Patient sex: F
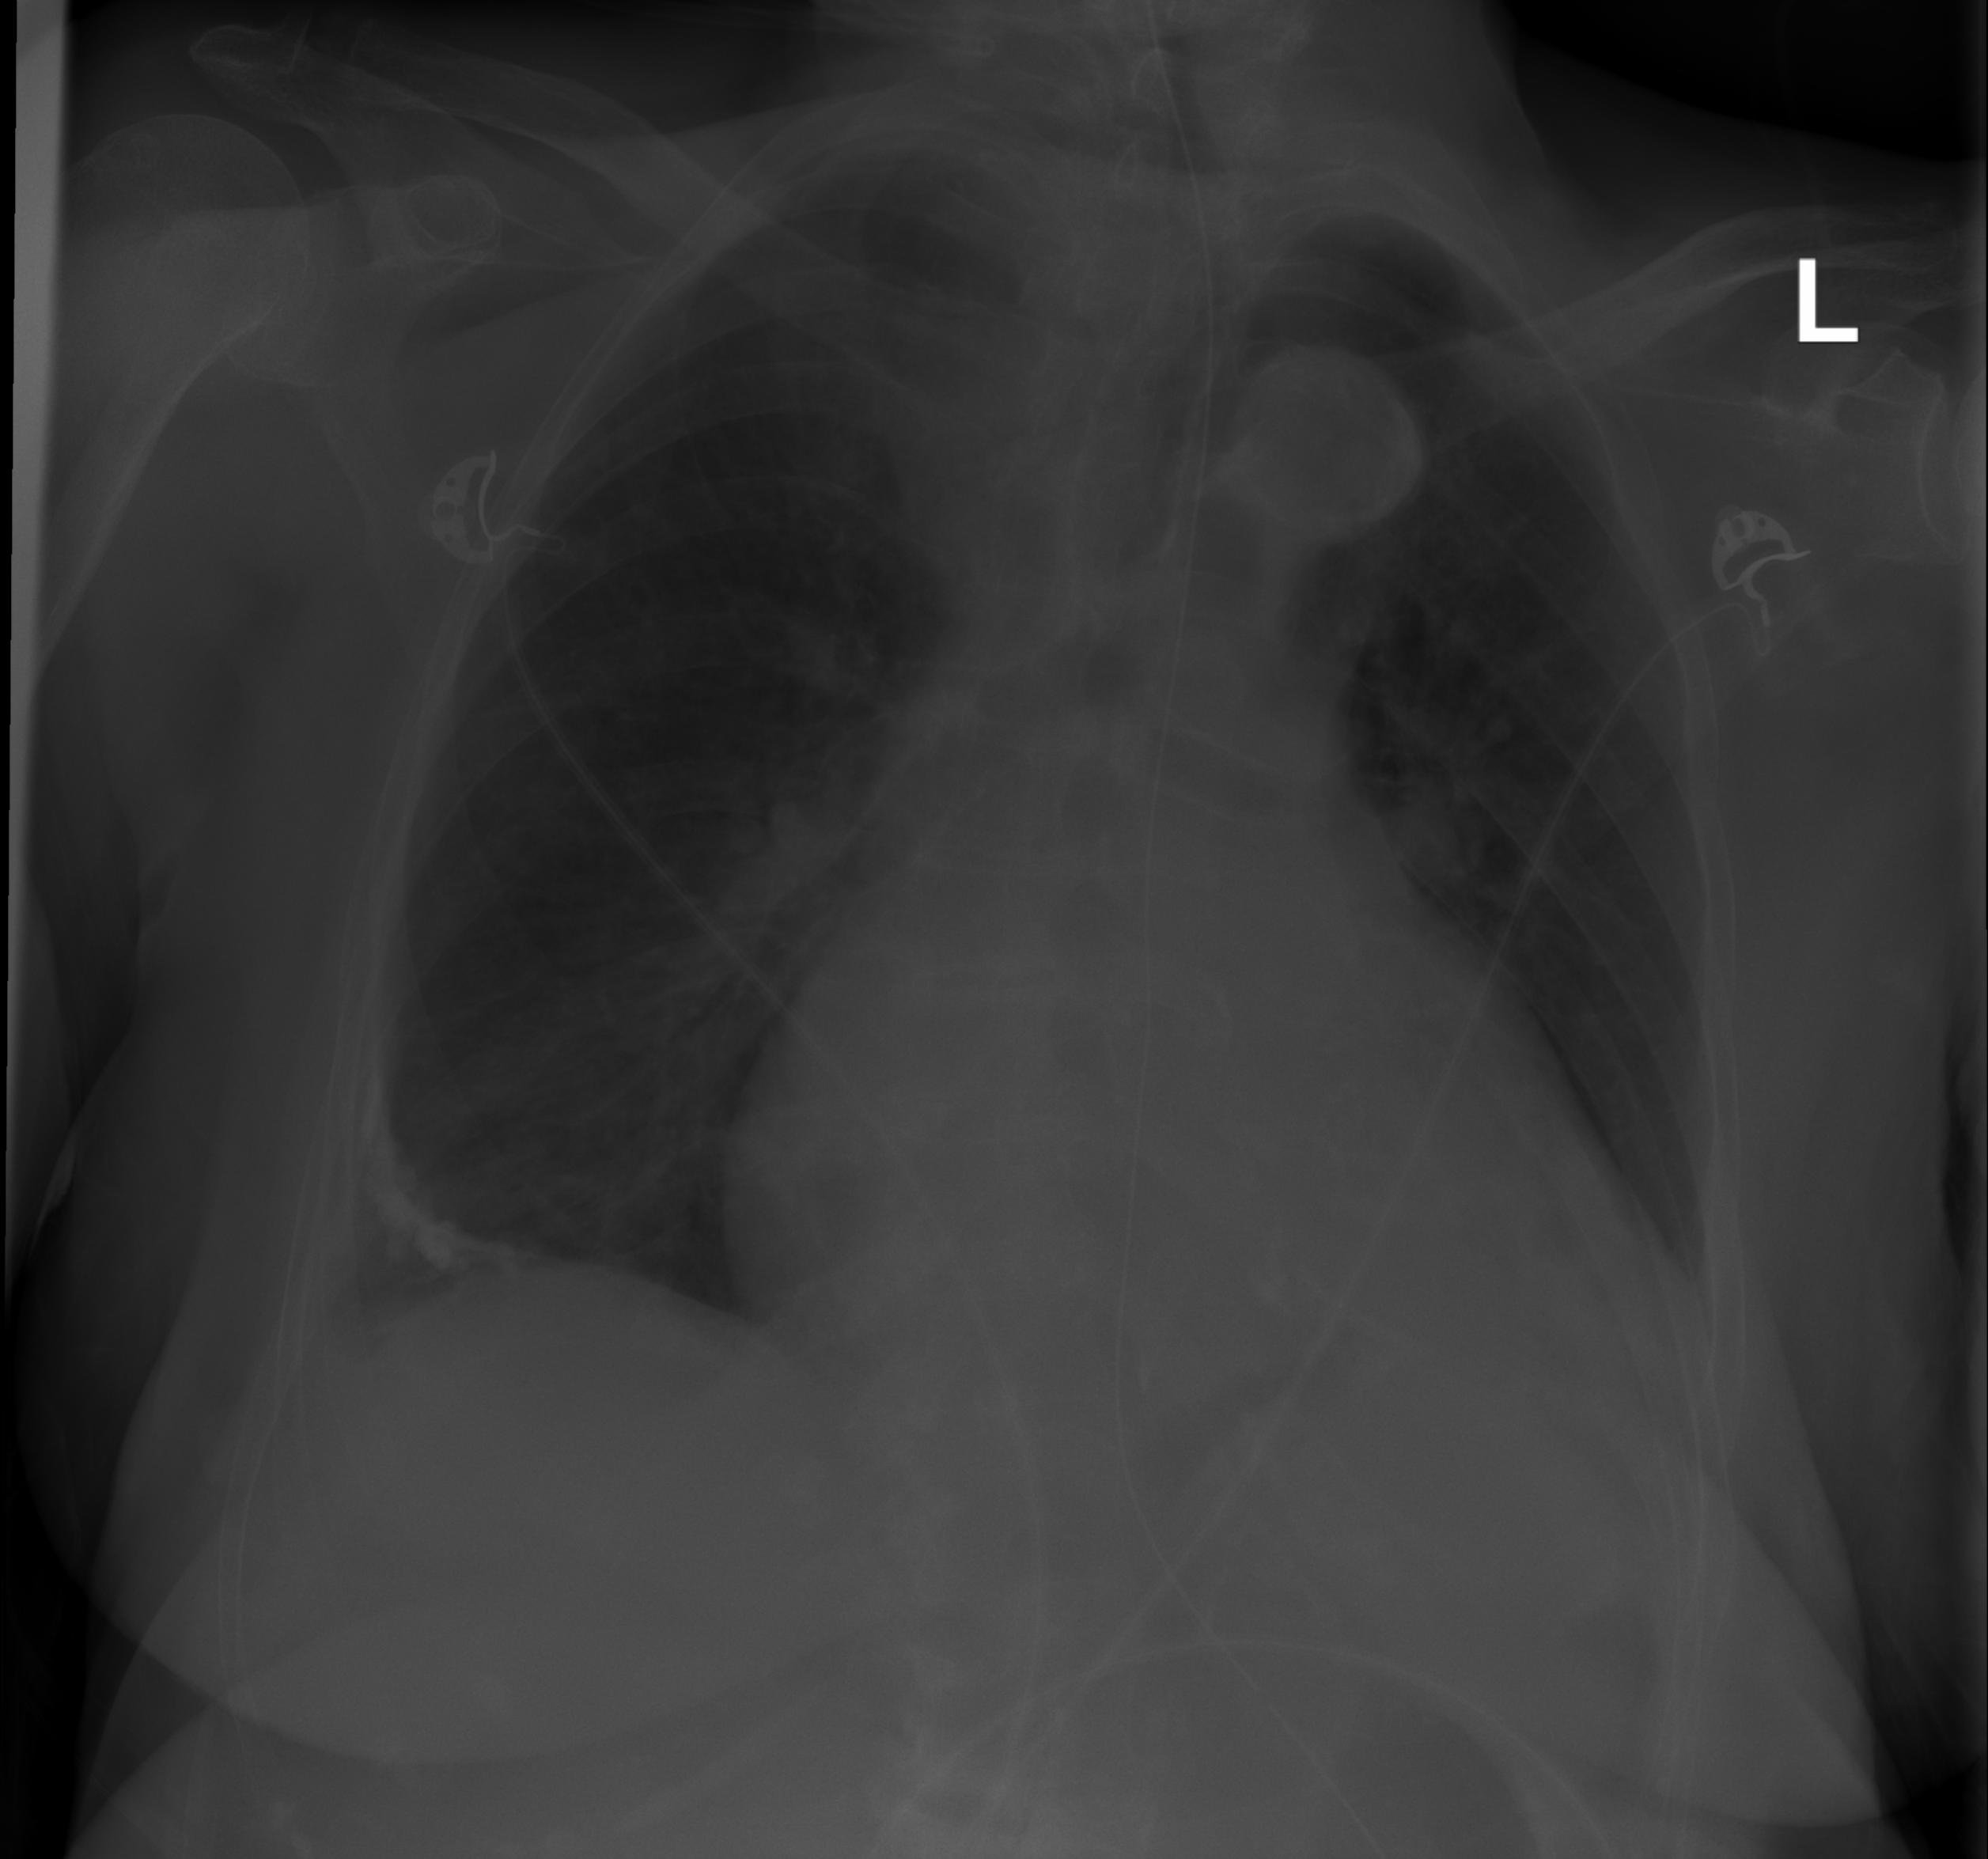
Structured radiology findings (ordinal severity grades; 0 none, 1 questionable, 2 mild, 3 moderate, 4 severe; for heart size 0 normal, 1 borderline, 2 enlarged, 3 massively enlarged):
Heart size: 2
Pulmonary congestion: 0
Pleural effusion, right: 0
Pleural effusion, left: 0
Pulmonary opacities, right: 2
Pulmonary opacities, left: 0
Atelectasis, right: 0
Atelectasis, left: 0